Brain MRI, t1w sequence, axial 2D slice.
Patient: age 26, sex F, weight 78 kg, height 1.78 m
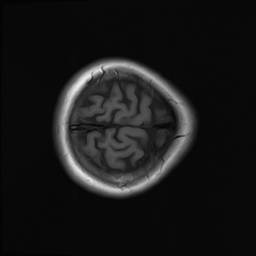